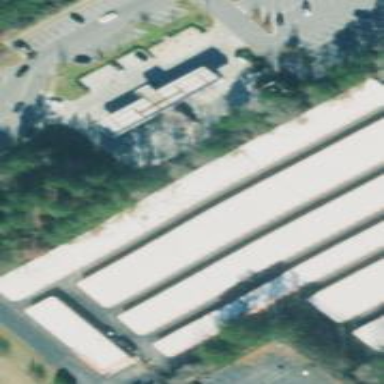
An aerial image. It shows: Warehouse building.